Question: I'm currently developing a browser with Qt which has a vim-like input bar:

This is basically just a 'QHBoxLayout' with a 'QLineEdit' and some 'QLabel's in it.
Now I'd like to handle HTTP authentication. The usual thing I see in other projects is opening a modal 'QDialog' and then calling 'exec()' on it inside the slot connected to the <URL>.
Now I'd like to use the same statusbar to ask the user for authentication information, i.e. displaying some prompt and then using the QLineEdit to enter the information.
My problem is the authenticationRequired slot blocks, I can't simply continue to run in the mainloop and continue the request with authentication information added when the user is done.
I've thought about two solutions:
- Implementing some function which gets the values from the statusbar while calling 'QCoreApplication::processEvents' while there's no reply from the user yet. However I'm not sure if that's a good idea, and if the application will hog a lot of CPU until I'm back to the real eventloop.- Somehow saving and aborting the request, asking the user for authentication, and then re-creating the request as soon as the authentication information is added. But it seems I can't simply clone a 'QNetworkReply' and then call 'abort()' on the original reply and resume it later.
Looking at how 'QDialog::exec()' <URL> it seems they create a new 'QEventLoop' with an undocumented value of 'QEventLoop::DialogExec' passed. I wonder if I could do the same, but then I'm not sure how I'd quit the event loop once the user input is there.
Which of these ideas sounds like the most sane one?
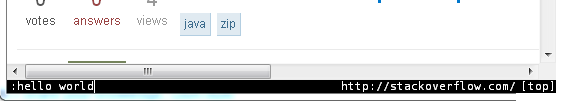
Answer: You can just use a QEventLoop without any special undocumented values. Instead you'll have something like:
'''
QEventLoop loop;
connect(editBox, SIGNAL(finishedEditing()), &loop, SLOT(quit()));
loop.exec();
'''
And that will start a new event loop that blocks, waiting for your input (without hogging as much cpu as processEvents)